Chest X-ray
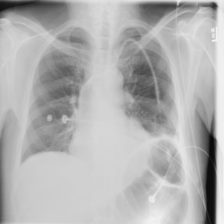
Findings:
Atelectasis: negative
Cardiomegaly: negative
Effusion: negative
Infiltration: negative
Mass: negative
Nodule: negative
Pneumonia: negative
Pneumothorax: negative
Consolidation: negative
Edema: negative
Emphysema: negative
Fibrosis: negative
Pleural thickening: negative
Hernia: negative